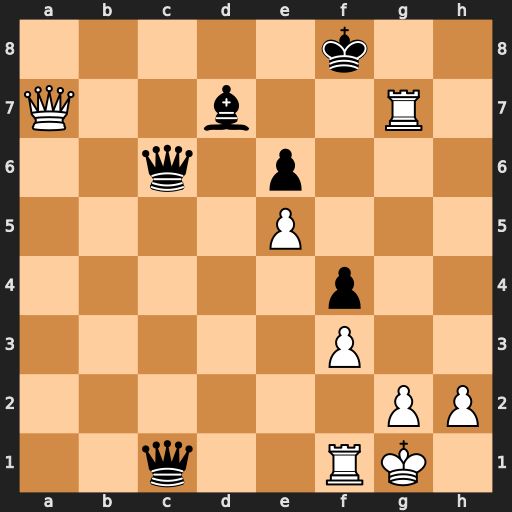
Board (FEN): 5k2/Q2b2R1/2q1p3/4P3/5p2/5P2/6PP/2q2RK1
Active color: w
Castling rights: -
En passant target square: -
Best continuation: Rxd7 Q6c5+ Qxc5+